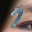
Label: 7